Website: walmart
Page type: payment
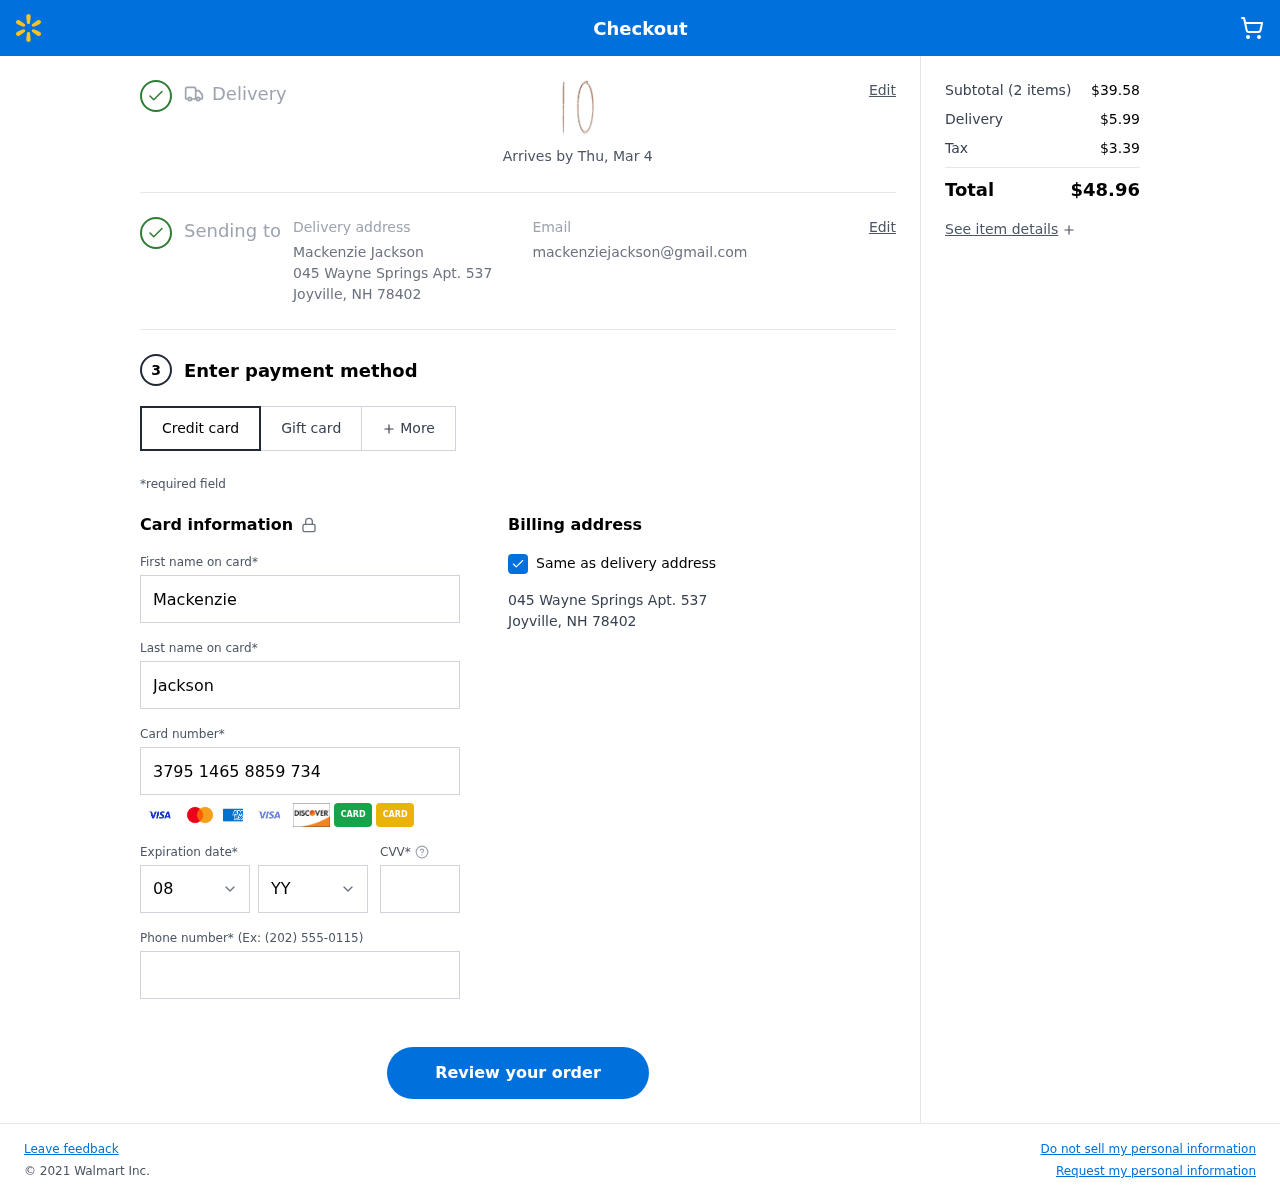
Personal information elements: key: PII_CARD_CVV
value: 8467
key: PII_CARD_EXPIRY_MONTH
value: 08
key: PII_CARD_EXPIRY_YEAR
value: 30
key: PII_CARD_NUMBER
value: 3795 1465 8859 734
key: PII_CITY
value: Joyville
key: PII_EMAIL
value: mackenziejackson@gmail.com
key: PII_FIRSTNAME
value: Mackenzie
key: PII_FULLNAME
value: Mackenzie Jackson
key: PII_LASTNAME
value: Jackson
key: PII_PHONE
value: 3758160213
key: PII_POSTCODE
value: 78402
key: PII_STATE_ABBR
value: NH
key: PII_STREET
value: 045 Wayne Springs Apt. 537
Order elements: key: ORDER_DELIVERY_DATE
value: Arrives by Thu, Mar 4
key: ORDER_NUM_ITEMS
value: (2 items)
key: ORDER_SUBTOTAL
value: $39.58
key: ORDER_SHIPPING_COST
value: $5.99
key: ORDER_TAX
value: $3.39
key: ORDER_TOTAL
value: $48.96